Question: I am looking to combine all three" test information function" lines (one for each model) into one and the same graph. I have a data set of category 1-5 Likert responses in 400 rows in sets of 8 columns (one for each item). I have ran three IRT models on these sets using mirt package in R, and produced test info plots. I would like to combine IRT test info plots from three different (graded response) models, three lines, in one and the same grid.
'''
plot(PFgrmodel29, type = 'info', xlim = c(-4, 4), ylim=c(0,85))
plot(PFgrmodel43, type = 'info', xlim = c(-4, 4), ylim=c(0,85))
plot(PFgrmodel57, type = 'info', xlim = c(-4, 4), ylim=c(0,85))
'''
Example of test info plot:

How can I achieve this with mirt, lattice, ggplot2 or similar?
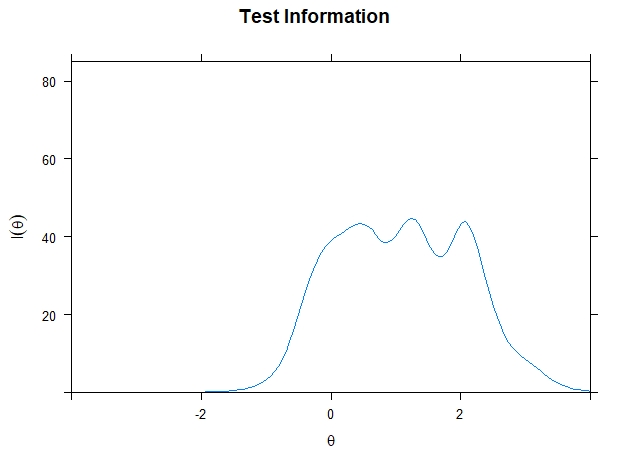
Answer: Your plots from the mirt package are a lattice object, so you can try using latticeExtra, since you did not provide your dataset, I provide an example code below using the example dataset in the package:
'''
library(mirt)
library(latticeExtra)
fulldata <- expand.table(LSAT7)
mod1 <- mirt(fulldata,1,SE=TRUE)
mod2 <- mirt(fulldata,1, itemtype = 'Rasch')
mod3 <- mirt(fulldata,1,itemtype='ideal')
key=list(columns=2,
text=list(lab=c("mod1","mod2","mod3")),
lines=list(lwd=4, col=c("blue","orange","red"))
)
p1 = plot(mod1,type="info",key=key)
p2 = update(plot(mod2,type="info"),col="orange")
p3 = update(plot(mod3,type="info"),col="red")
p1+p2+p3
'''
<URL>